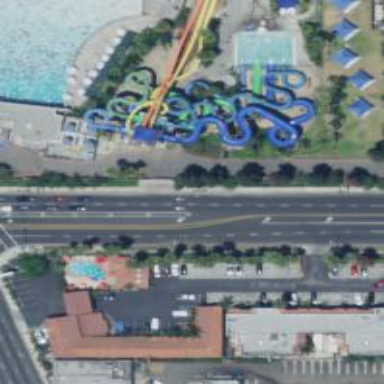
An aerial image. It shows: Water slide attraction.